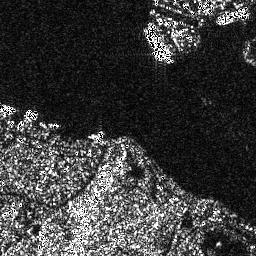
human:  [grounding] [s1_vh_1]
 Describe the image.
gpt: In the satellite image, there is  <ref>1 medium ship </ref> <box>[[83, 1, 96, 9, 0]]</box> located at top right,  <ref>1 medium ship </ref> <box>[[54, 10, 67, 24, 0]]</box> located at top.